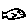
Label: fish